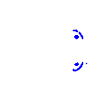
Particle: kaon